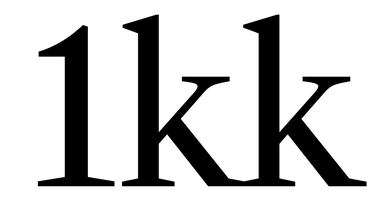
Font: LibreCaslonText_Regular